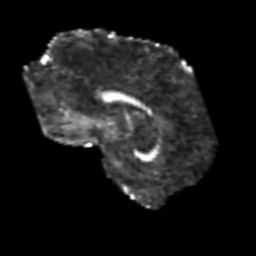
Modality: FA
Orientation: sagittal
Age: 66
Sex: male
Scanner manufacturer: siemens
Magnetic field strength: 3 T
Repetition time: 6.1 s
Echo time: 0.101 s